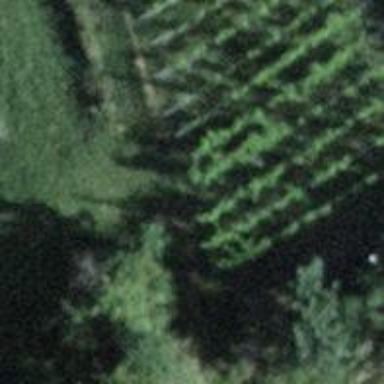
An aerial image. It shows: Vineyard with grape crops.